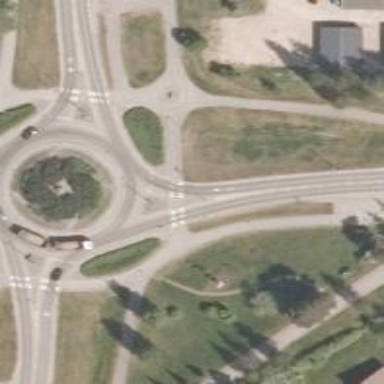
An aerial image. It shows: Secondary road made of asphalt leading to roundabout.